Aerial crown-view tile of a tropical tree (Barro Colorado Island, Panama), acquired 20250414:
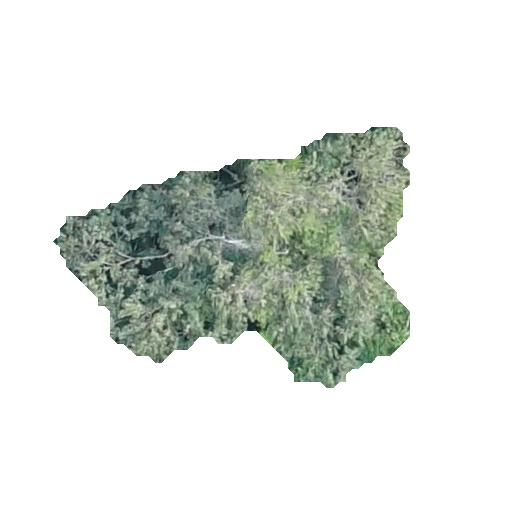
Species: Luehea seemannii
GBIF accepted scientific name: Luehea seemannii
Crown area: 88.241 m²